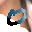
Label: 0